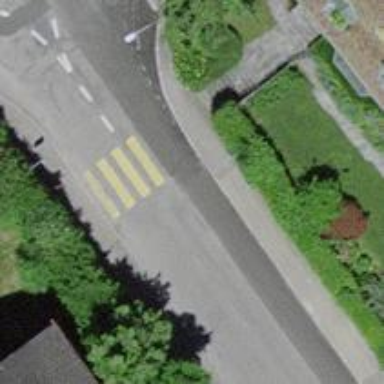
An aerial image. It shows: Uncontrolled crossing on the road.